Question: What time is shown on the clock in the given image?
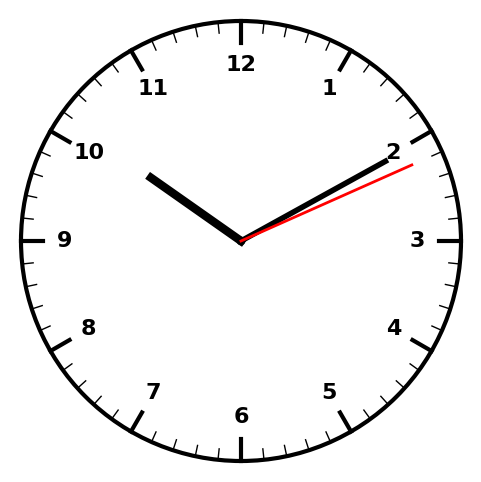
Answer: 10:10:11